Brain MRI, T1c slice (ischemic stroke SPES case)
Modalities acquired: T1c|T2|DWI|CBF|CBV|TTP|Tmax
Volume shape: 96x110x71 voxels, spacing: 2x2x2 mm
Slice 42 of 71
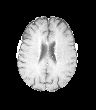
Lesion size: 9697 voxels